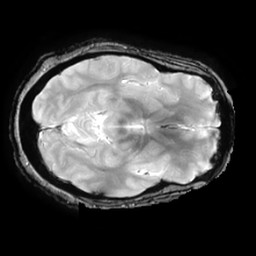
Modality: T2starw
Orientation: axial
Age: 42
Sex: female
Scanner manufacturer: ge
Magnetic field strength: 3 T
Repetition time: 0.65 s
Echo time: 0.02 s